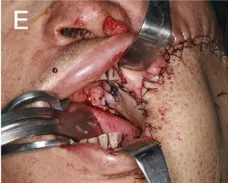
(E) The fibula osteoseptocutaneous flap was used to repair the oral soft tissue and the mandible, and the ALT was used to repair the extraoral tissues.
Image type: medical_photograph (other_medical_photograph)